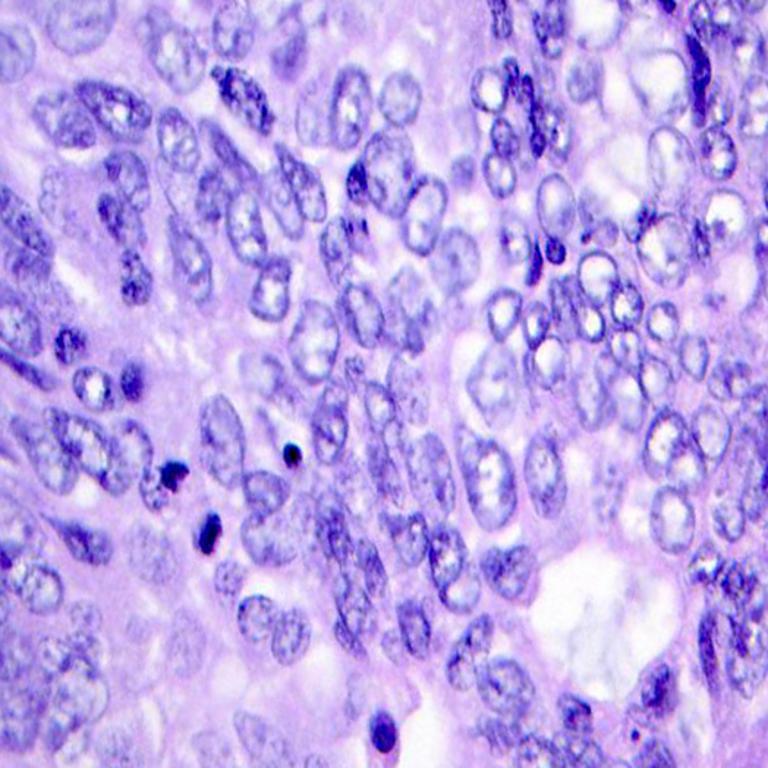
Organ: colon
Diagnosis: adenocarcinomas